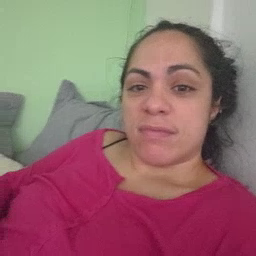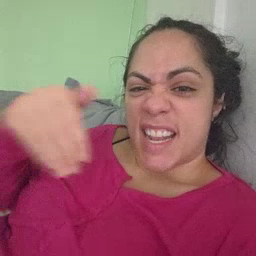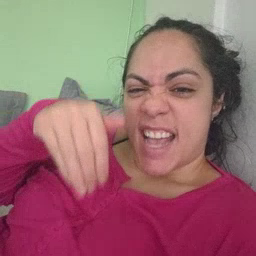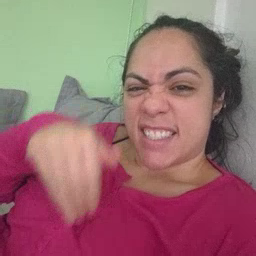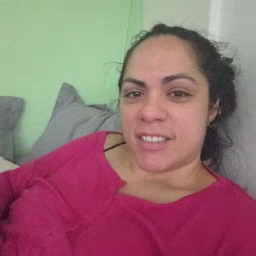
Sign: night